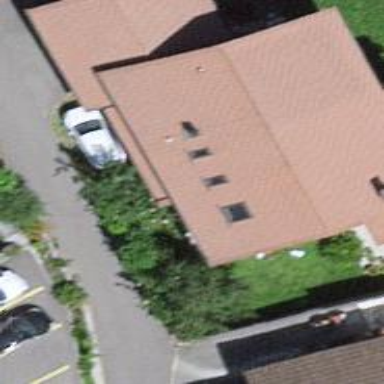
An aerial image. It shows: Simple house.